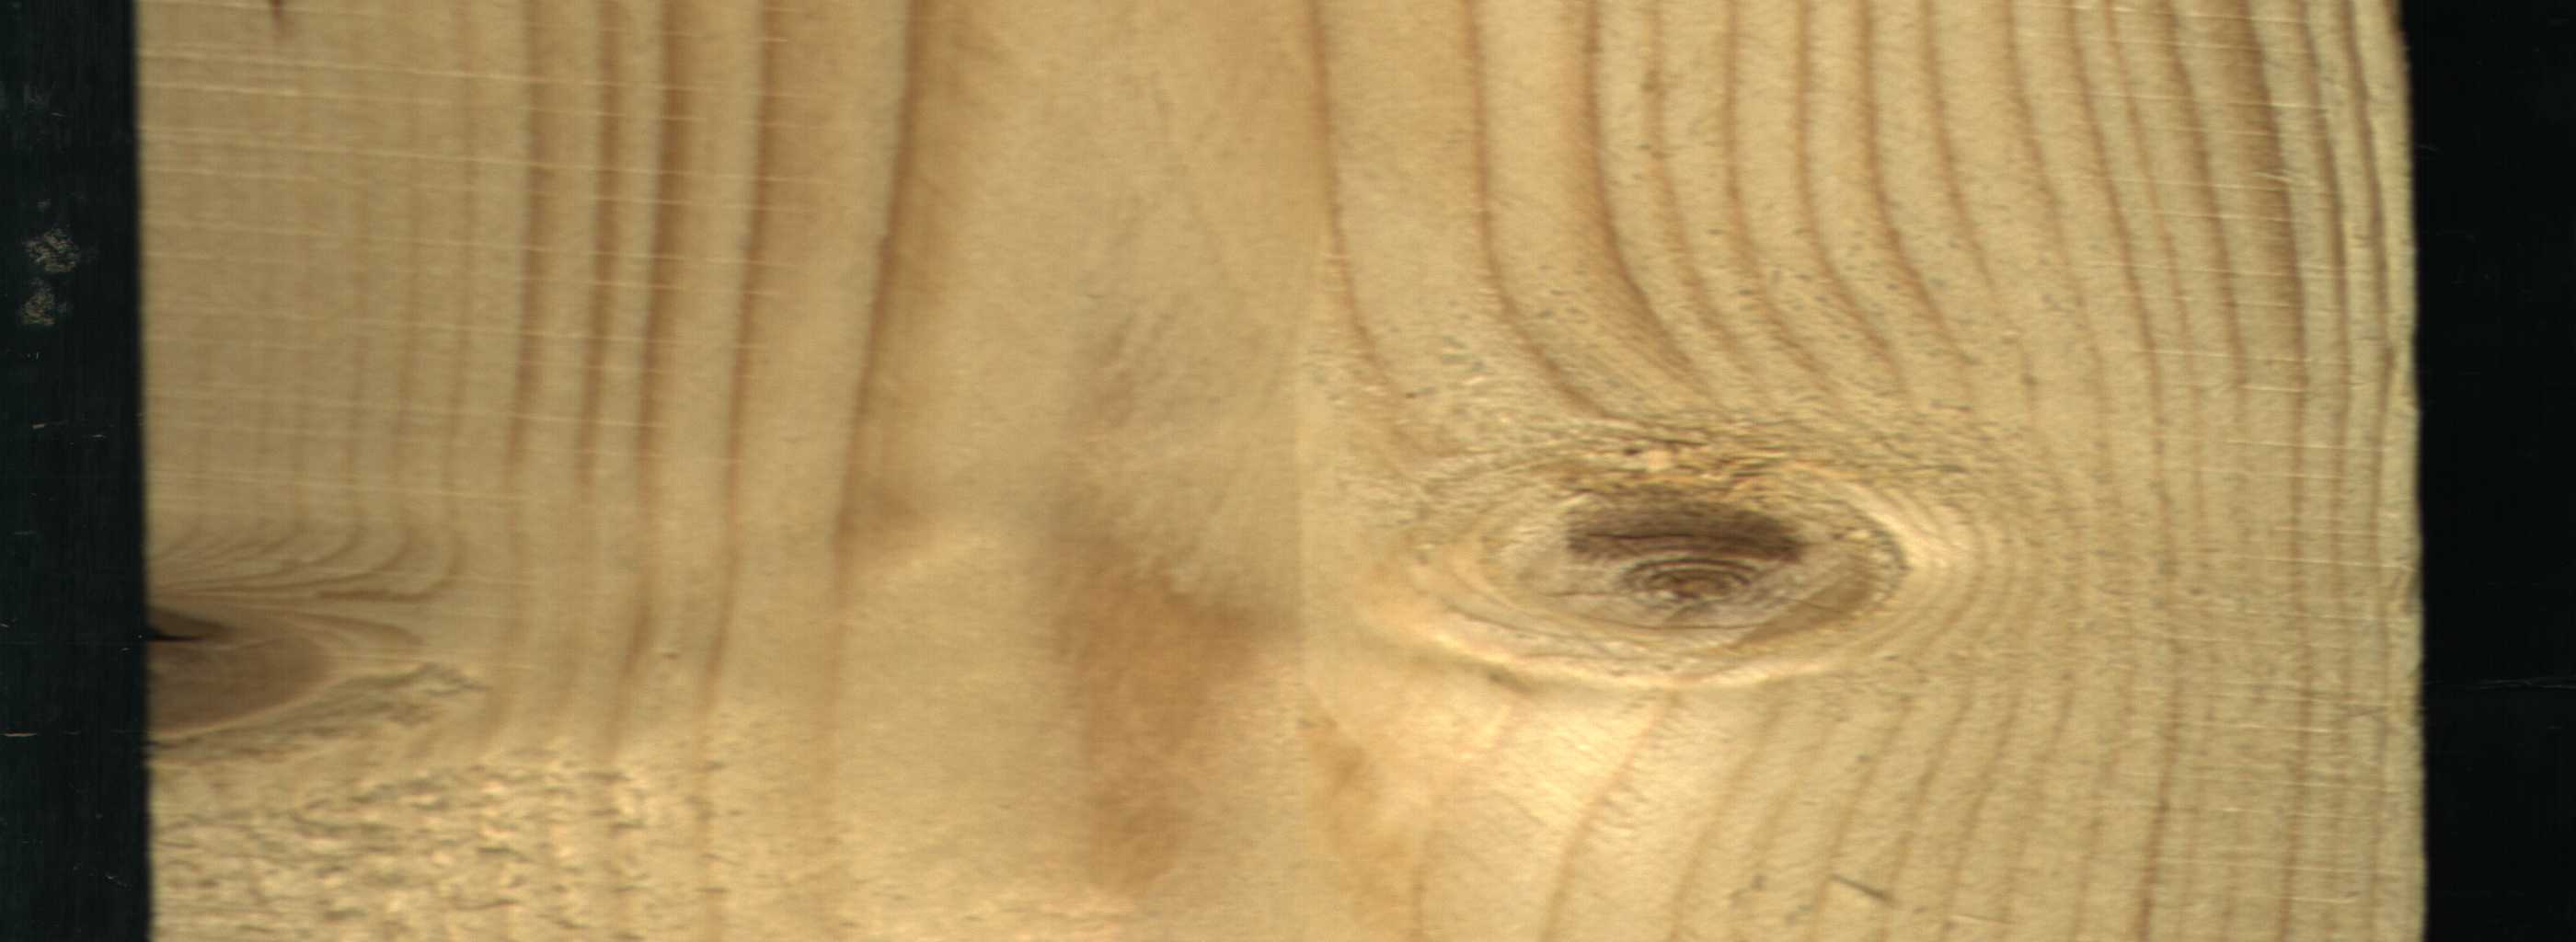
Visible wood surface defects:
Live_Knot
Live_Knot